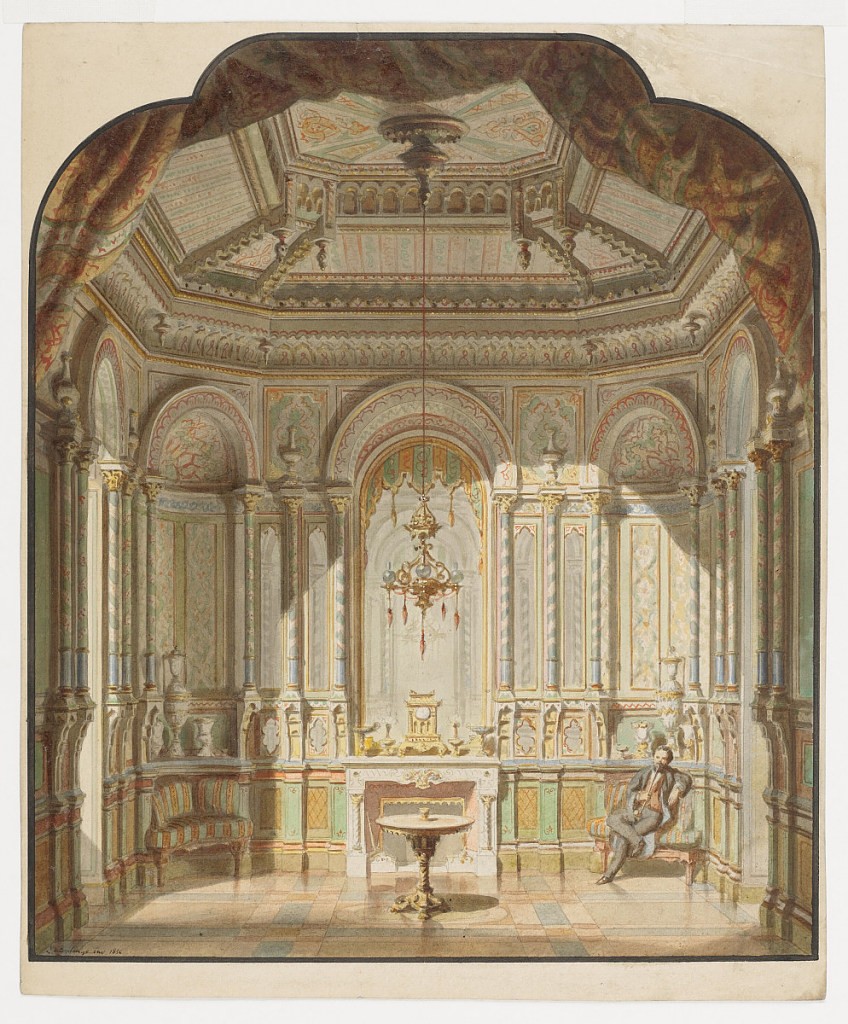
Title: A Moorish Smoking Room
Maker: Emmanuel Coulange-Lautrec, French, 1824 – 1898
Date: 1856
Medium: Brush and watercolor, gouache on white wove paper
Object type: Drawing
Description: Inspired by artist-travelers and their evocations of the harem, the smoking room, here a kiosk in the Moorish style, was designed to stimulate the five senses:  sight and touch, through color, tiles, sumptuous upholstery, exotic lanterns, mirrored panels, and patterned marble floors; smell, through the aroma of tobacco; sound, through music or a water fountain; and taste, through exotic delicacies. All combined to  create the mystical environment of the smoking room.